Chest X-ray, AP view. Patient: 15 years old, sex M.
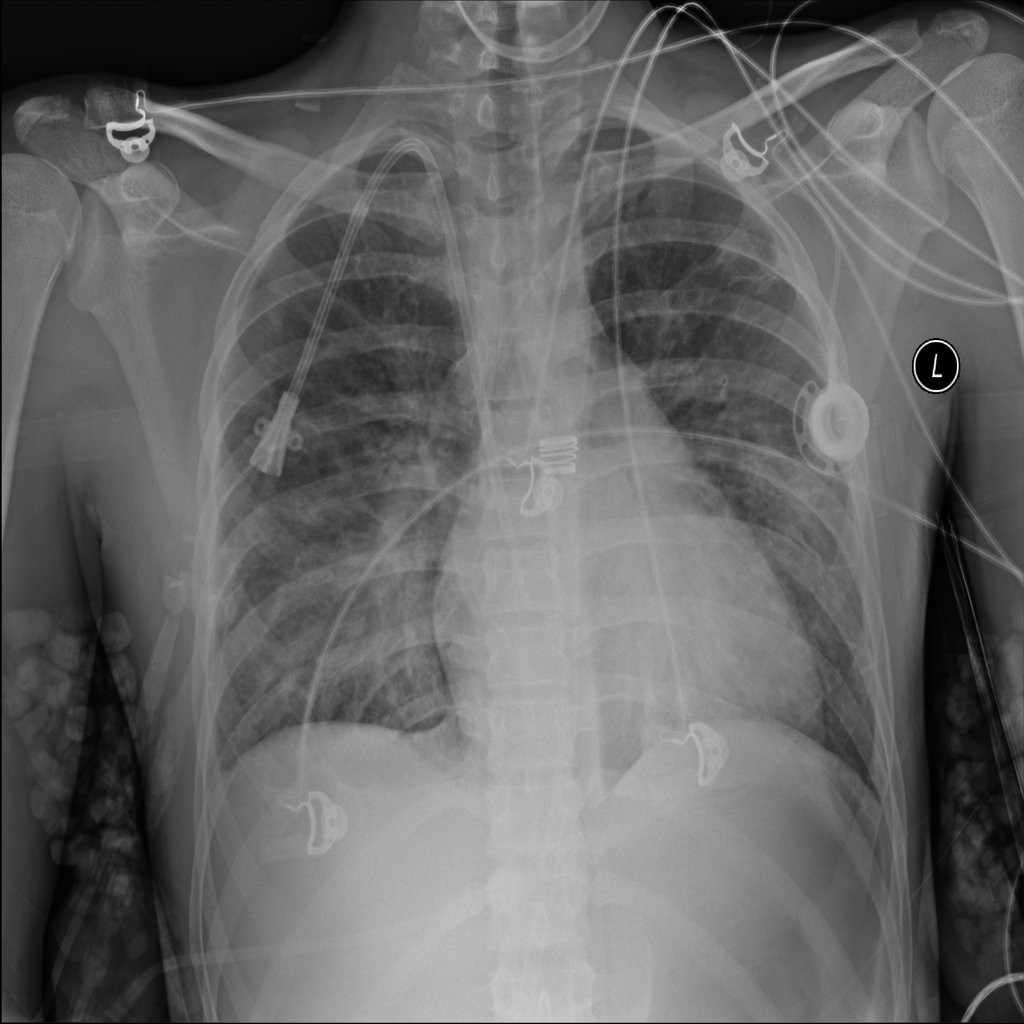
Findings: Edema